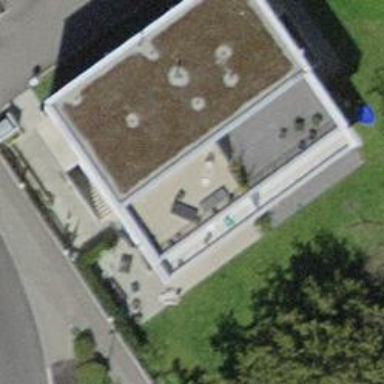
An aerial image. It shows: Building with apartments and flat roof.